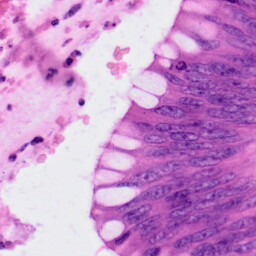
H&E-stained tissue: Colon